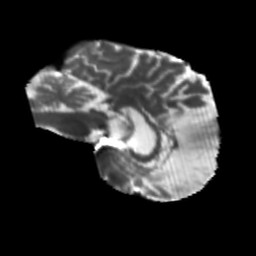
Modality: T2w
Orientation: sagittal
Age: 57
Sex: male
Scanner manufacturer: siemens
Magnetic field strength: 3 T
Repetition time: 5.47 s
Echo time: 0.0854 s